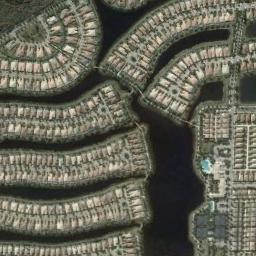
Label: dense_residential